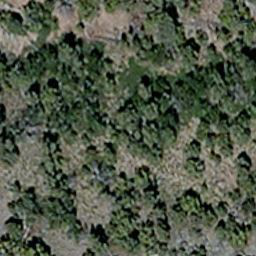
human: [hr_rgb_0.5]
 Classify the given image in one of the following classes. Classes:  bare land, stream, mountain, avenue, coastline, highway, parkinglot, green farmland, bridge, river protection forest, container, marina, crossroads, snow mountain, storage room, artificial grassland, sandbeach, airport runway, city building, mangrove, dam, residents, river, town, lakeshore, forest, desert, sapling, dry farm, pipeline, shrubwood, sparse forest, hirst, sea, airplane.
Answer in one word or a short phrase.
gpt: sparse forest